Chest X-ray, AP view. Patient: 19 years old, sex M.
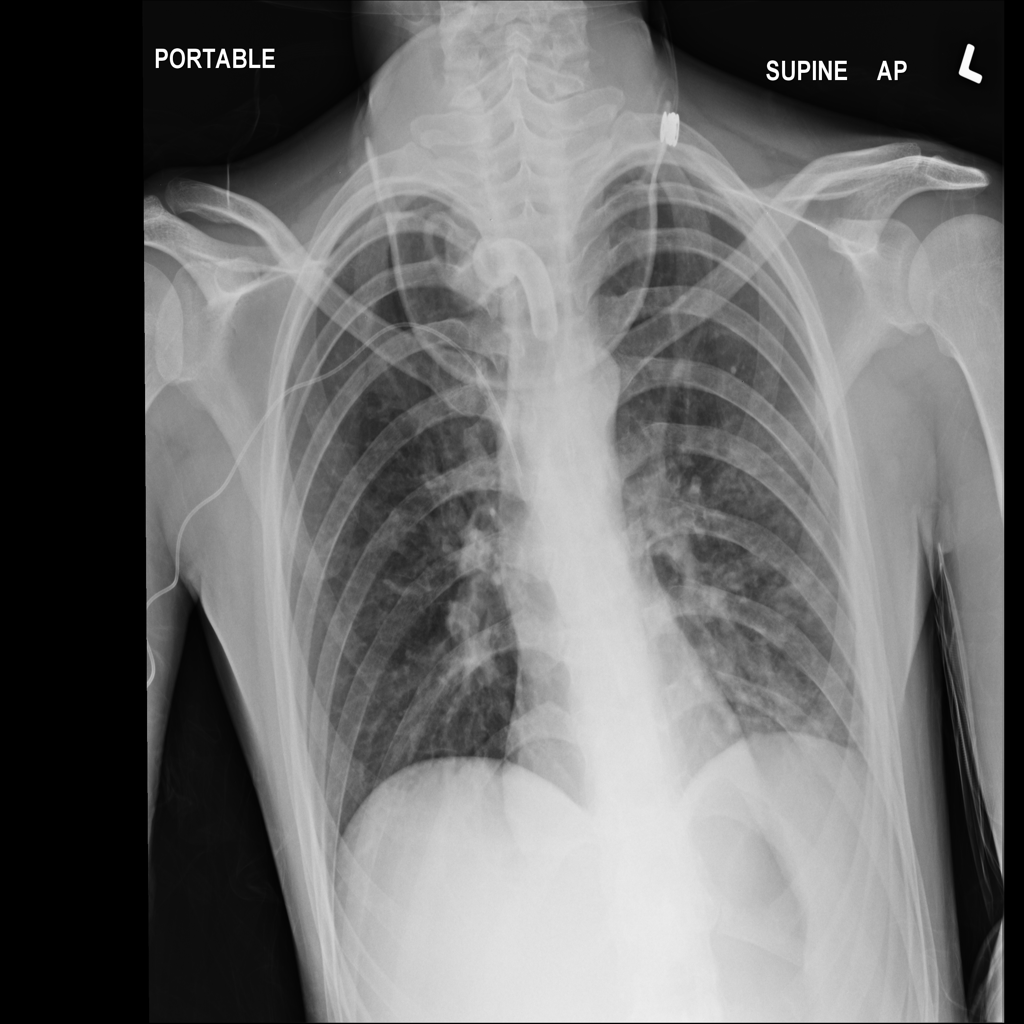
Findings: No Finding